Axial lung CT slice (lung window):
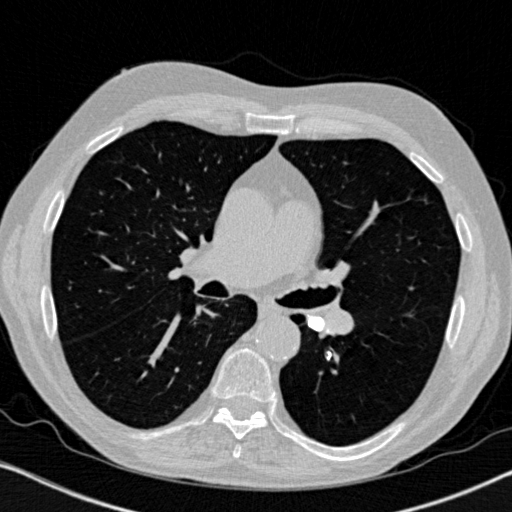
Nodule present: no